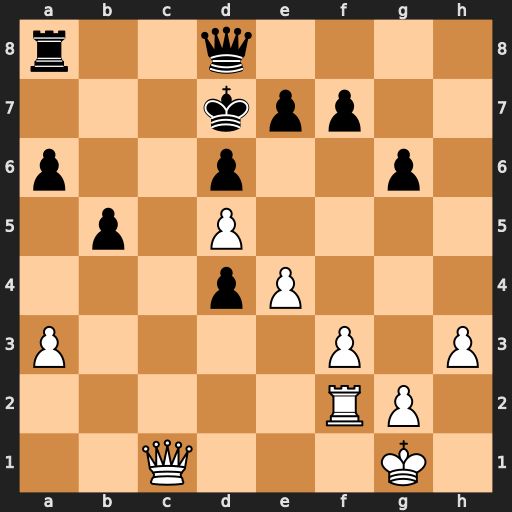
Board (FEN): r2q4/3kpp2/p2p2p1/1p1P4/3pP3/P4P1P/5RP1/2Q3K1
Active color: w
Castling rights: -
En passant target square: -
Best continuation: Qc6#